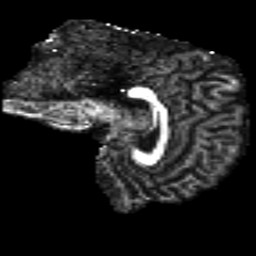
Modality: FA
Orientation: sagittal
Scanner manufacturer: siemens
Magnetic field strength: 3 T
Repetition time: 4.16 s
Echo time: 0.0806 s